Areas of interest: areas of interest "Scenic Spot"
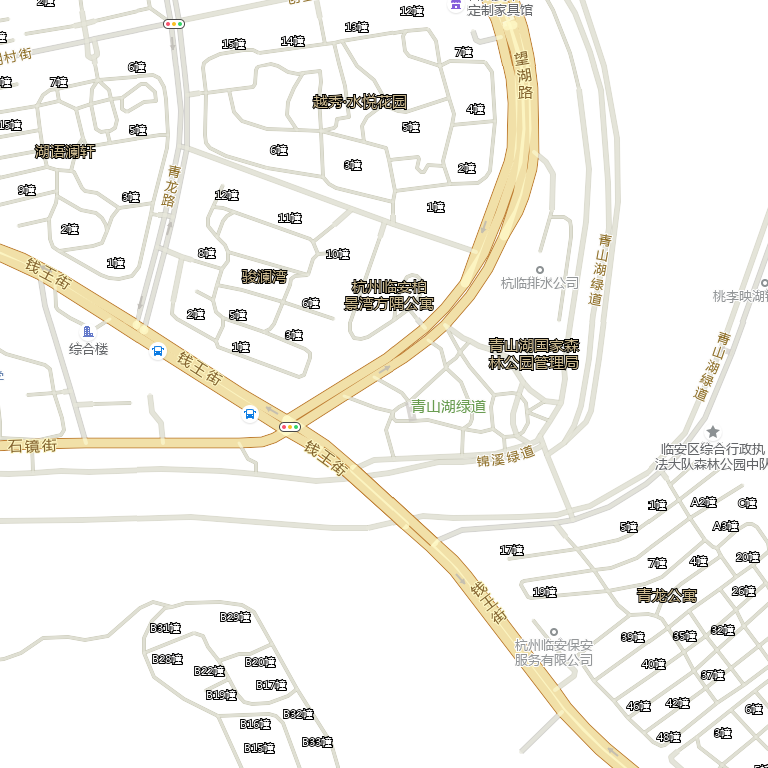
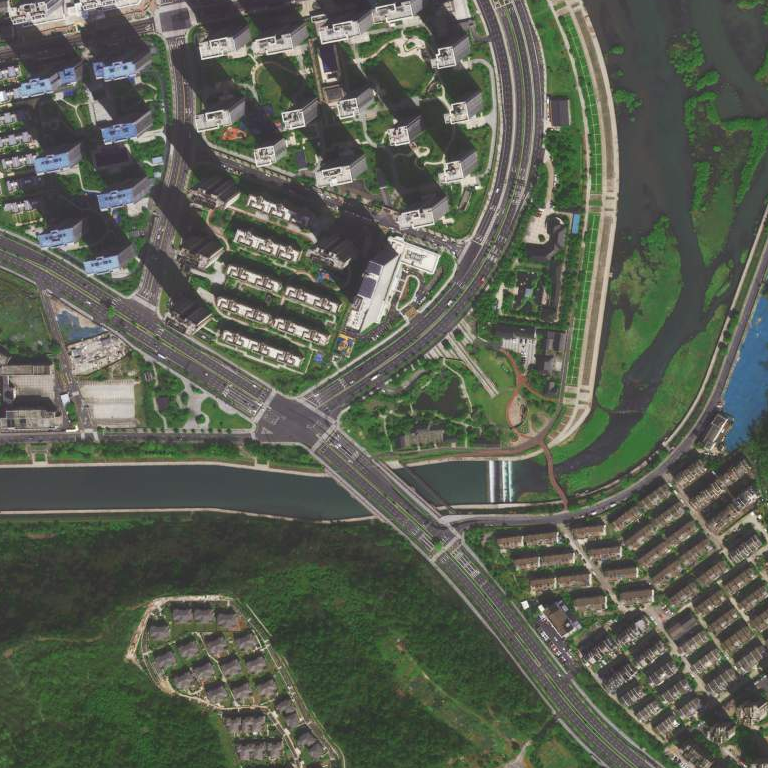